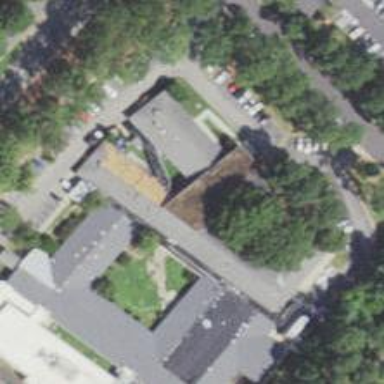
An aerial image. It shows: Hospital.